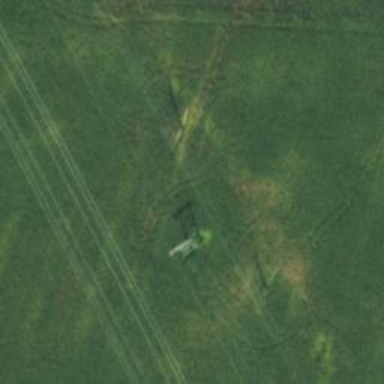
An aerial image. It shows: H-frame power tower with distinctive design.